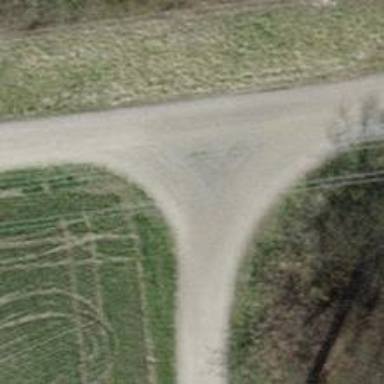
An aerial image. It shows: Pebblestone track with grade3 tracktype.